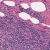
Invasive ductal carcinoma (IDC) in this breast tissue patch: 1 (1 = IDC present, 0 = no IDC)